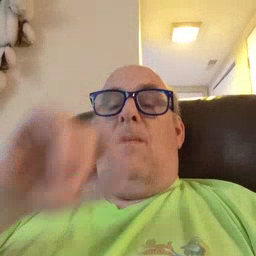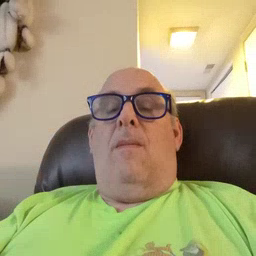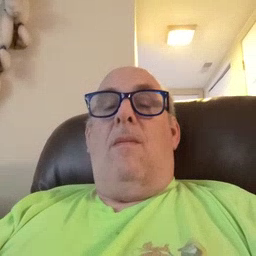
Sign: drink